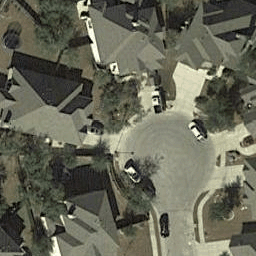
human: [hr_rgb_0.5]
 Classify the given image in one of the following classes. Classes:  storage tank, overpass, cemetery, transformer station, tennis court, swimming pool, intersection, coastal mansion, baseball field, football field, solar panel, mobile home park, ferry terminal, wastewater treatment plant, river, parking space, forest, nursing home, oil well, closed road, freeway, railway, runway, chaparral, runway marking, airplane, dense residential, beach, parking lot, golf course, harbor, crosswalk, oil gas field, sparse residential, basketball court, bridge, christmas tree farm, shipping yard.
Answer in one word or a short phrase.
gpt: closed road